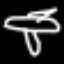
Label: airplane